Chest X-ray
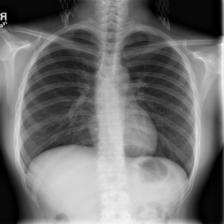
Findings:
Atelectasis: negative
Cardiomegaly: negative
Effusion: negative
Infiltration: negative
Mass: negative
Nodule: negative
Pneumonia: negative
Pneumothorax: negative
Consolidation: negative
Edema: negative
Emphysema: negative
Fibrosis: negative
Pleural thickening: negative
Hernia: negative